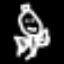
Label: angel